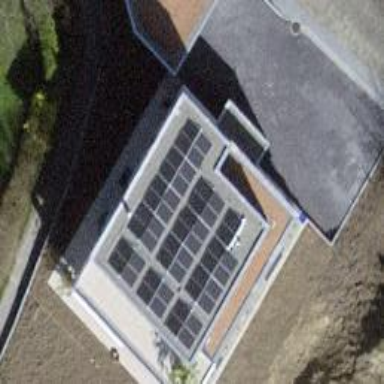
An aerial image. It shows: Solar power generator.